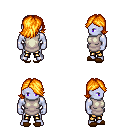
a pixel art fantasy rpg character, male body template, dark elf, purple skin, white tunic, gold greaves, light blonde swoop hairstyle, brown slippers, four views (front, back, left, right), 2x2 character sprite sheet, small pixel art, hard edges, no anti-aliasing